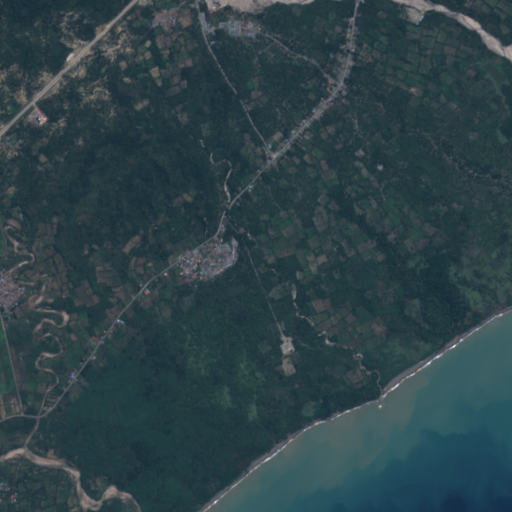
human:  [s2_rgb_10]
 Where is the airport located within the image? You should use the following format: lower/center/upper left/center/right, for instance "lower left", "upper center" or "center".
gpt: The airport is located in the lower left of the image.
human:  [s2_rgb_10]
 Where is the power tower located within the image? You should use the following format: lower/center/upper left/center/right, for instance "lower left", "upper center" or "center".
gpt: The power tower is located in the upper left of the image.
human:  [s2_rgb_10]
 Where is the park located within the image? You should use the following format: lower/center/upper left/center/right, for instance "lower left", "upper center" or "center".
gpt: There is no park in the image.